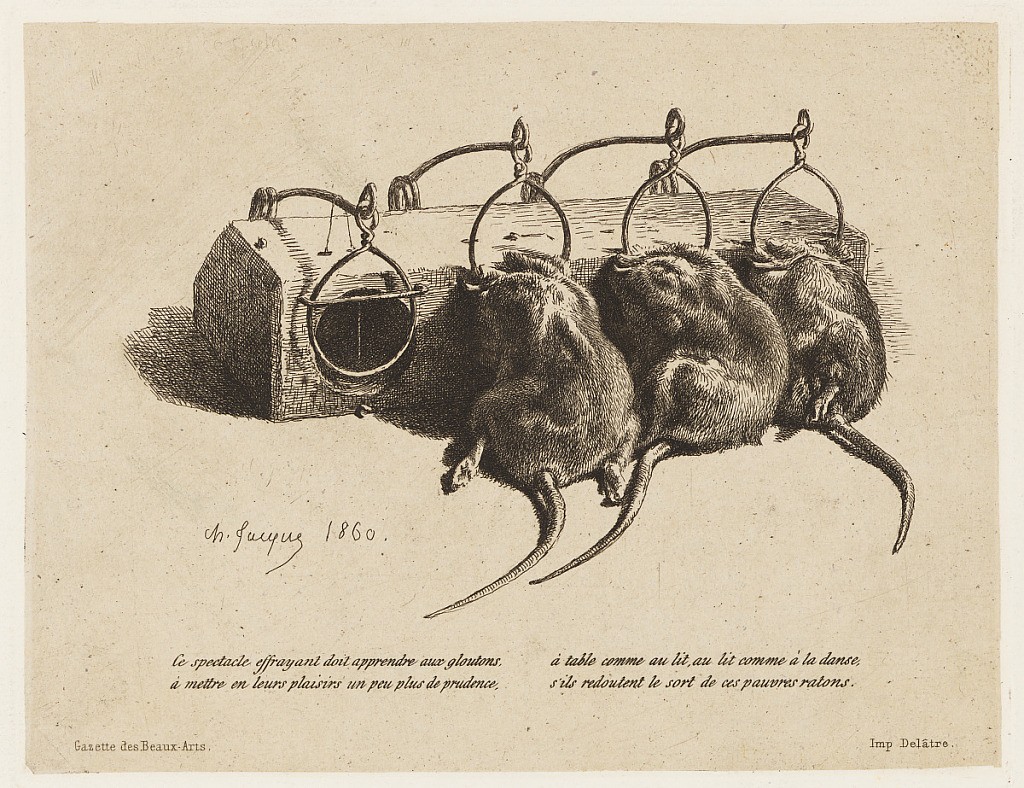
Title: The mousetrap
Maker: Charles Emile Jacque, French, 1813 - 1894
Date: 1860
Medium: Etching in black ink on India paper
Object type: Print
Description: Horizontal rectangle. A mouse-trap of four traps in which three victims are caught.